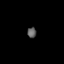
Tissue: skin
Cell type: Epithelial cells
Senescence score: 0.2314
Nuclear area (px): 94
Mean DAPI intensity: 92.489